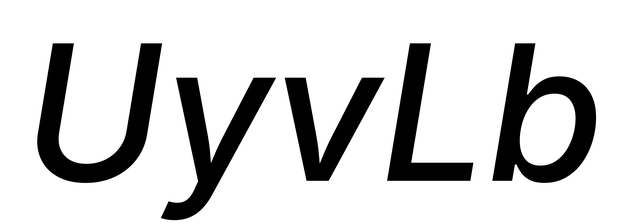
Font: Inter-Italic_Medium_Italic